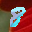
Label: 8